Question:
I have the above data in row 1 (i.e. cell A1, cell B1, cell C1, etc).
I want to find the column number of the cell that contains Apr 2013.
Here's my code:
'''
MsgBox Application.Match("Apr 2013", Range("1:1"), 1)
'''
which returns mismatch error. Any idea what went wrong?
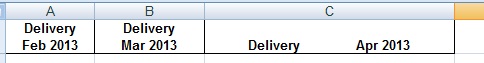
Answer: You try this instead:
'''
Sub main()
Dim stringToMatch$
stringToMatch = "Apr 2013"
Call DisplayMatchingColumnNumber(ActiveSheet, stringToMatch)
End Sub
Sub DisplayMatchingColumnNumber(ByRef ws As Worksheet, str$)
Dim i&, x$
For i = 1 To ws.Cells(1, Columns.Count).End(xlToLeft).Column
x = Right(CStr(ws.Cells(1, i).Value), 8)
If StrComp(x, str, vbTextCompare) = 0 Then
MsgBox "the column number is: " & i
End If
Next i
End Sub
'''
---
---
As <URL> says:
'''
Arg2 is Required of type Variant
Lookup_array - a contiguous range of cells containing possible lookup values.
Lookup_array must be an array or an array reference.
'''
Therefore:
'''
Sub ReadAboutFunctionsYouAreUsing()
Dim x
x = Array("Apr 2013", "Mar 2013", "Feb 2013")
MsgBox Application.Match("Apr 2013", x, 1)
End Sub
'''
---
---
in any cell type: '=getColumnNumber("Apr 2013")'
'''
Function getColumnNumber(str$)
Dim i&, x$
For i = 1 To ActiveSheet.Cells(1, Columns.Count).End(xlToLeft).Column
x = Right(CStr(ActiveSheet.Cells(1, i).Value), 8)
If StrComp(x, str, vbTextCompare) = 0 Then
getColumnNumber = i
End If
Next i
End Function
'''